Question: I'm building an Elasticsearch search interface. My method is to build the initial query object, and then alter it depending on the user input.
In the filter part of my object, I have
'''
'filter':{
'and':[
{
'term' : {
'terms.region.slug' : 'texas'
}
},
{
...
},
]
}
'''
before I try to alter it, I at least see if I can access it.
'''
console.log( filter.and[0].term.terms.region.slug );
'''
However, I get:
> Uncaught TypeError: Cannot read property 'region' of undefined
Maybe because the interpreter is expecting the dot notation to point to levels of an object, whereas this portion of the json going to ES is...erm.. not an object (although it's referencing an object?) This is where I get confused.
For reference, this is what the terms object for a single result looks like in Elasticsearch.

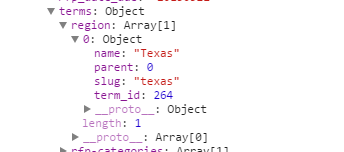
Answer: This is because the binding you've used (i.e., ''terms.region.slug'') is incompatible with dot-notation. Use of dot-notation requires that the binding be parseable as an identifier. However, bracket notation is equivalent to dot-notation and allows any binding to be used.
'console.log( filter.and[0].term['terms.region.slug'] );'